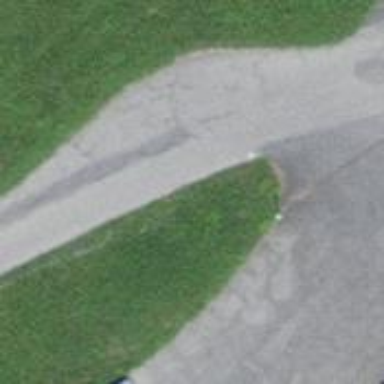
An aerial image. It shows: Passing place on the road.